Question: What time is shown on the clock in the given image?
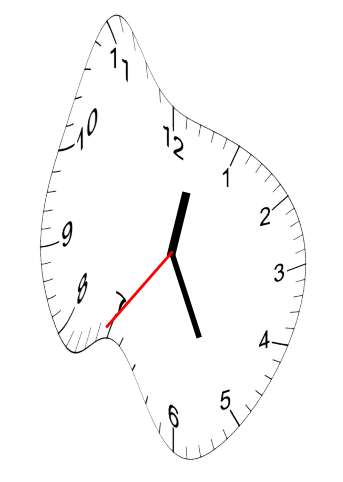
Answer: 12:25:36